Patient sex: M
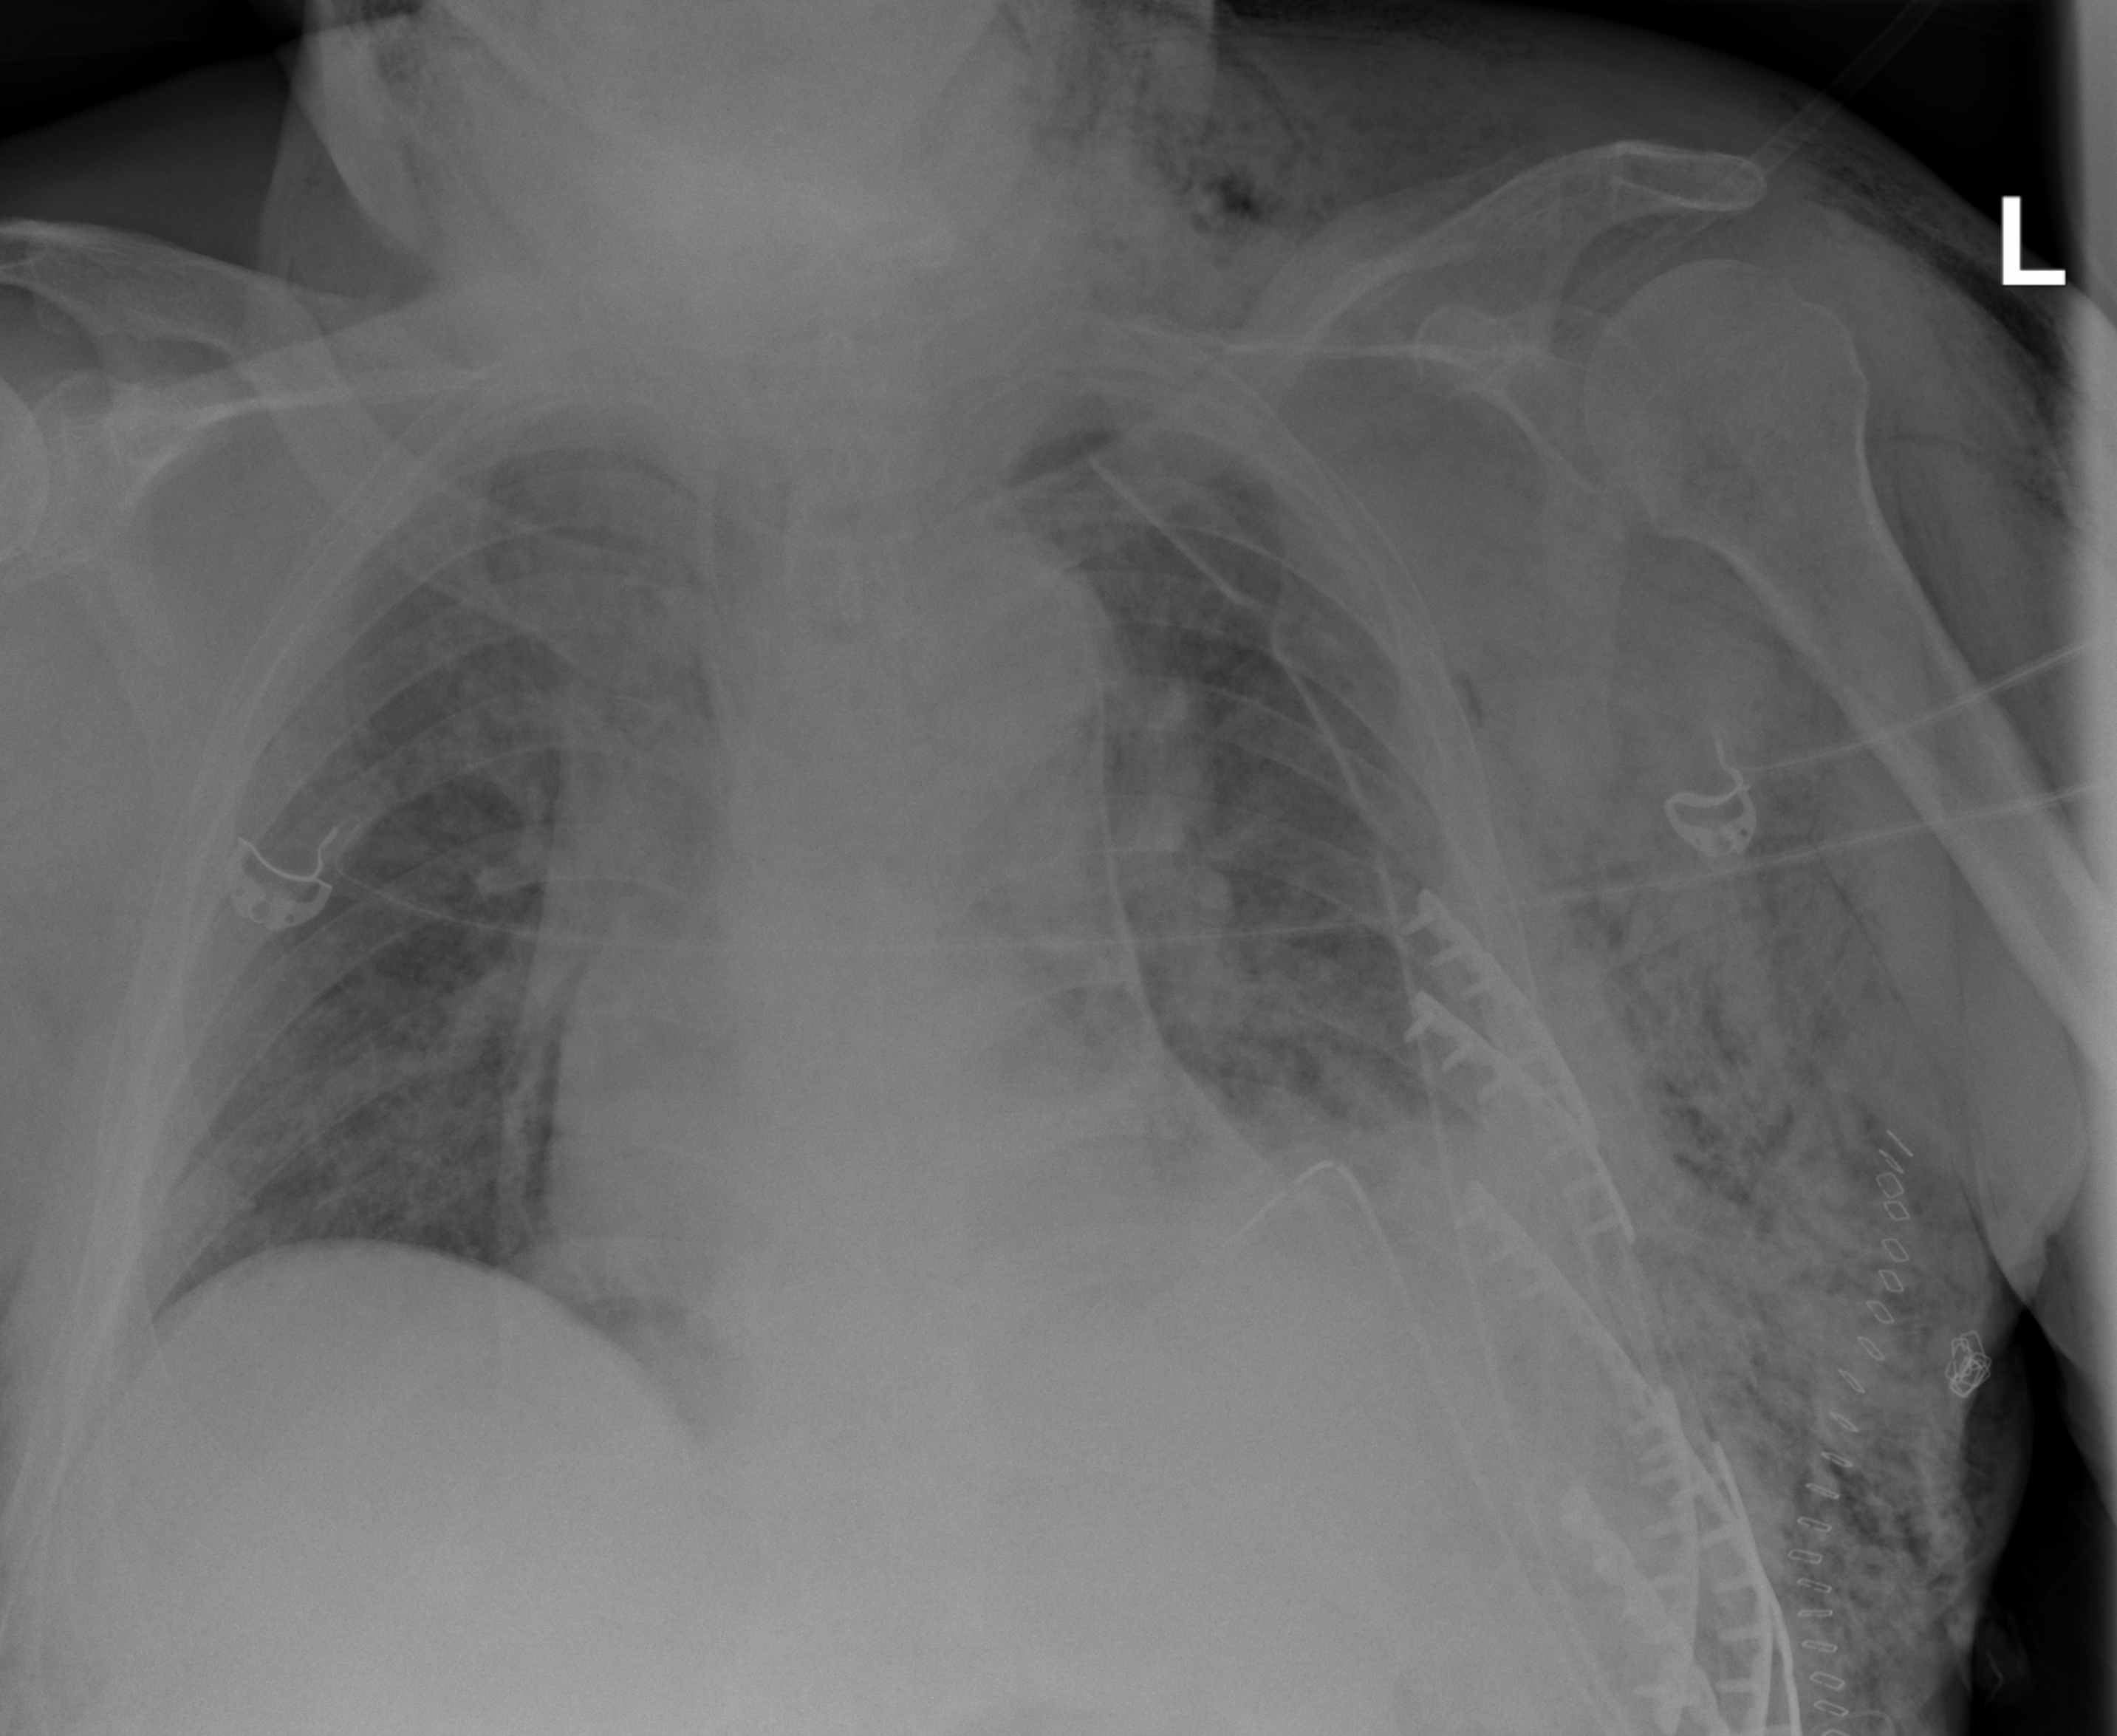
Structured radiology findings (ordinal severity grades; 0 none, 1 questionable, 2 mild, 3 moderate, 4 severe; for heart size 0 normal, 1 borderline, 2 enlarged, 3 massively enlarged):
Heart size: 1
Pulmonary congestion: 2
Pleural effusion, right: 0
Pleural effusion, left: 2
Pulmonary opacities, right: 0
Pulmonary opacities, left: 2
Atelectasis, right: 0
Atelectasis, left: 2